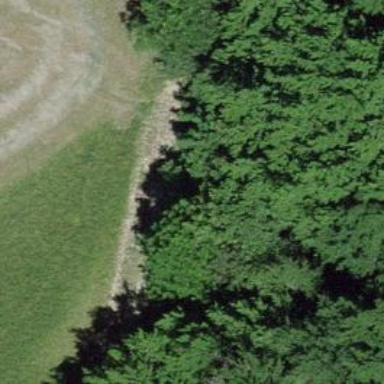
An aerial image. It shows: Unpaved track road.